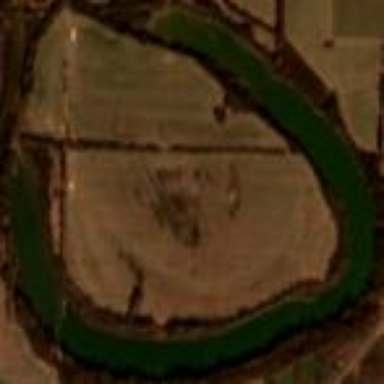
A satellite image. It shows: Oxbow water feature in nature.